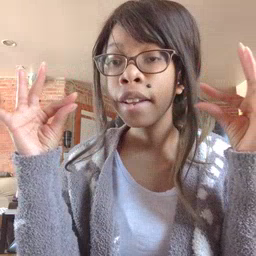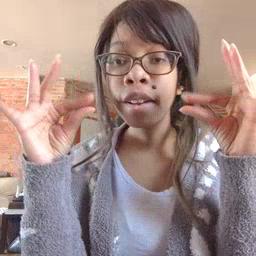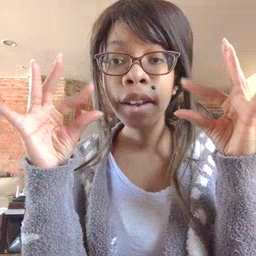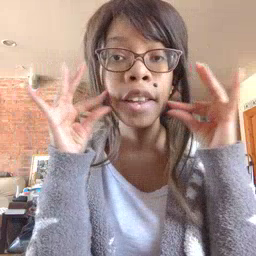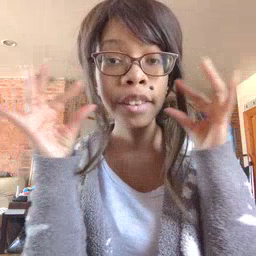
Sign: cat